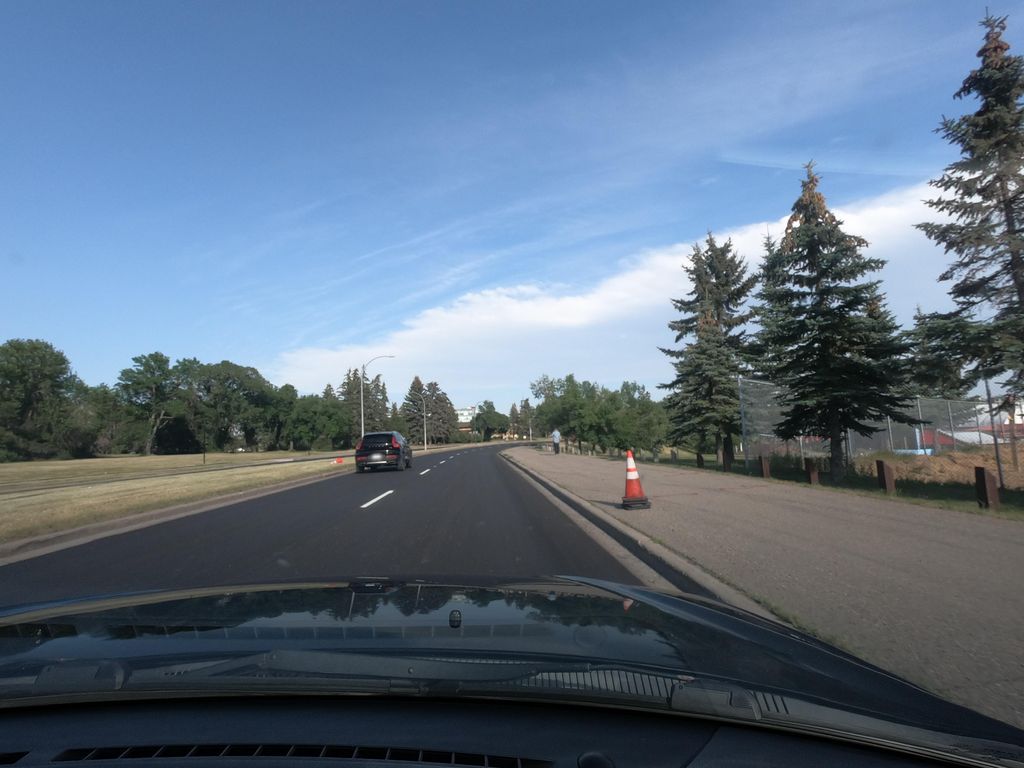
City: calgary